Interaction volume radius: 5 \u00c5
Interaction volume height: 10 \u00c5
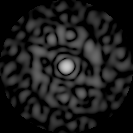
Disorder parameter: 0.7926